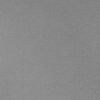
Label: dusty